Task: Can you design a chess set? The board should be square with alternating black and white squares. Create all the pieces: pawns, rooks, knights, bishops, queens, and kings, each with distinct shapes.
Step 3232:
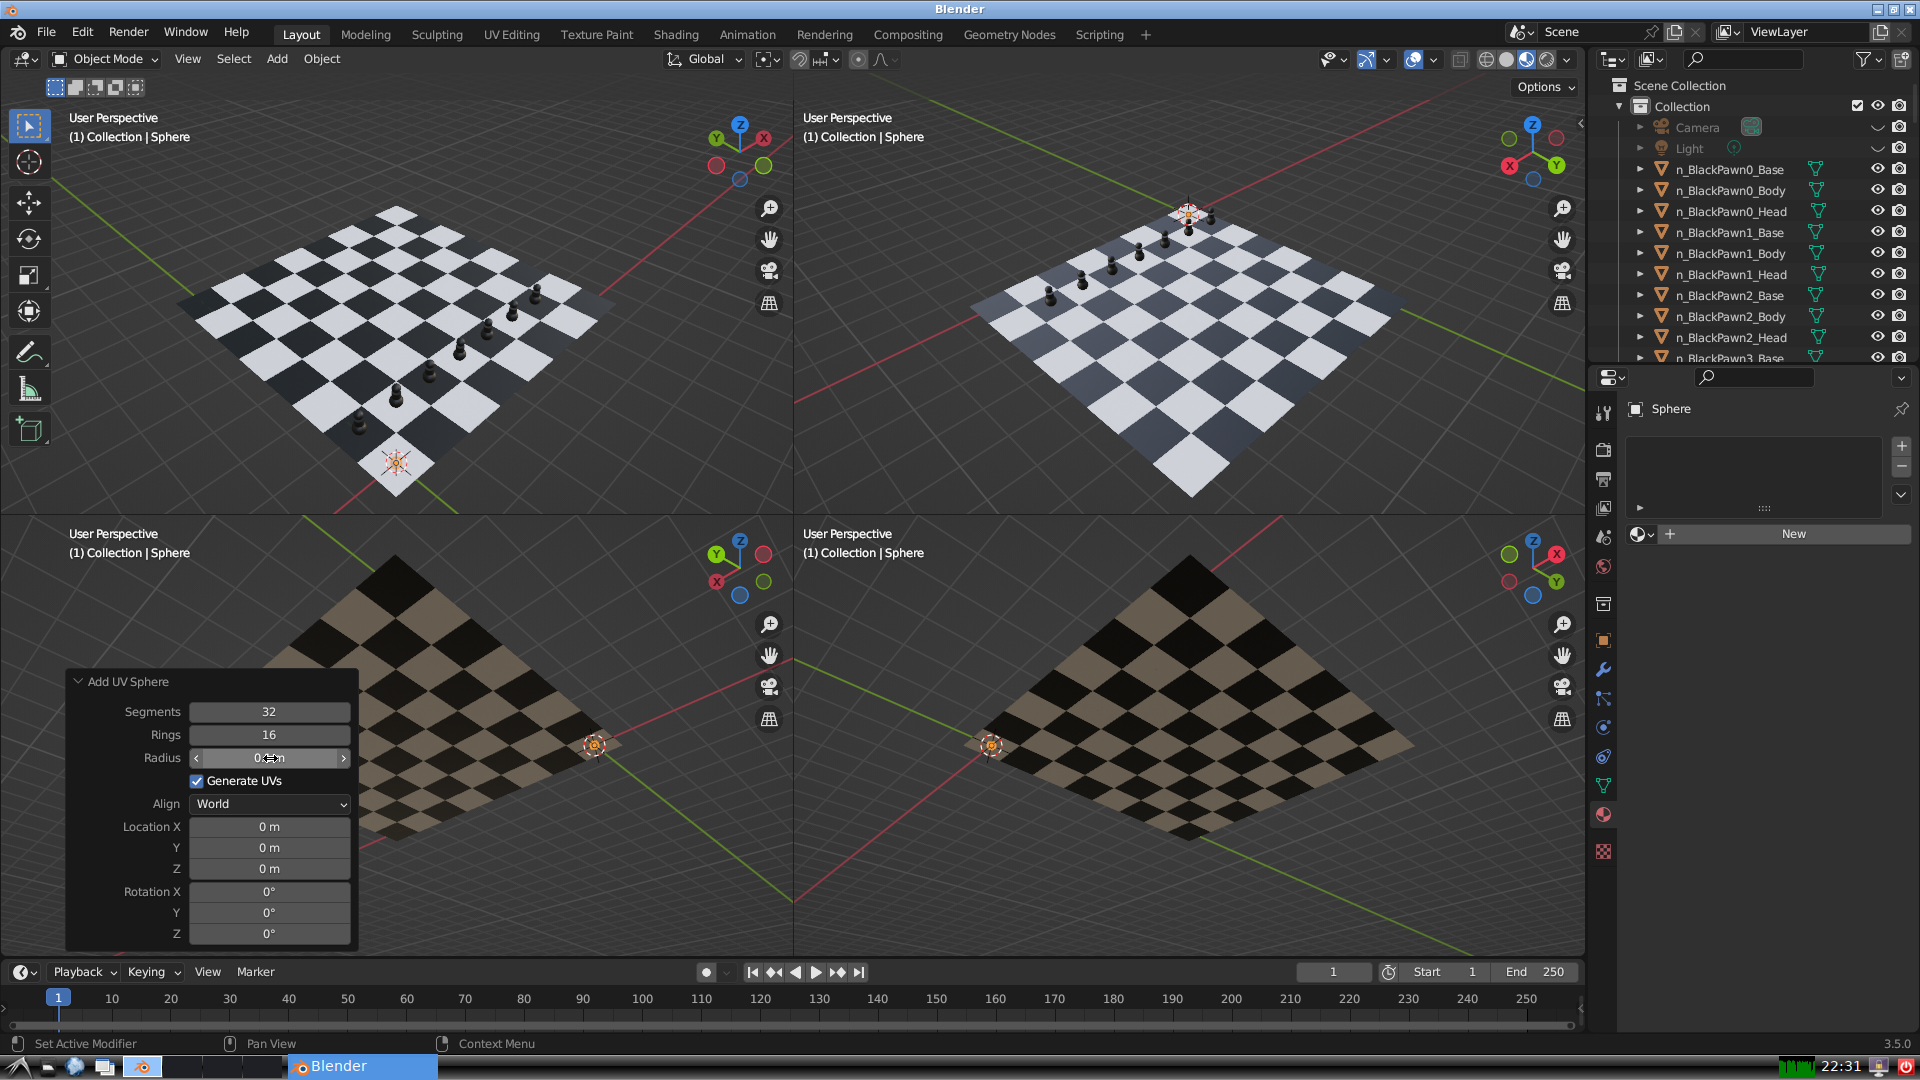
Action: click: no